Question: I know this is probably a simple question but my mind just isn't working this morning! Basically I have a box with content in it (like a content/at a glance box) and I want to float it with some text like you would float an image. Right now the following CSS is doing this:

How would you go about fixing this?
'''
#content #info_box {
width: 230px;
float: left;
margin-right: 10px;
margin-right: 0;
background: #efefef;
}
#content #info_box #content {
width: 210px;
margin: 7px 10px;
}
#content #info_box #content ul {
list-style-type: none;
padding: 0px;
margin: 3px 0px 10px 0px;
}
#content #info_box #content ul li {
background-image: url(/images/arrow_bullet.png);
background-repeat: no-repeat;
background-position: 0px 5px;
padding-left: 14px;
}
#content #info_box #content #dates { font-size: 14px; }
'''
'''
<p>Quisque eget odio ac lectus vestibulum faucibus eget in metus. In pellentesque faucibus vestibulum. Nulla at nulla justo, eget luctus tortor. Nulla facilisi. Duis aliquet egestas purus in blandit. Curabitur vulputate, ligula lacinia scelerisque tempor, lacus lacus ornare ante, ac egestas est urna sit amet arcu. Class aptent taciti sociosqu ad litora torquent per conubia nostra, per inceptos himenaeos. Sed molestie augue sit amet leo consequat posuere. Vestibulum ante ipsum primis in faucibus orci luctus et ultrices posuere cubilia Curae; Proin vel ante a orci tempus eleifend ut et magna. Lorem ipsum dolor sit amet, consectetur adipiscing elit. Vivamus luctus urna sed urna ultricies ac tempor dui sagittis. In condimentum facilisis porta. Sed nec diam eu diam mattis viverra. Nulla fringilla, orci ac euismod semper, magna diam porttitor mauris, quis sollicitudin sapien justo in libero. Vestibulum mollis mauris enim. Morbi euismod magna ac lorem rutrum elementum. Donec viverra auctor lobortis. Pellentesque eu est a nulla placerat dignissim. Morbi a enim in magna semper bibendum. Etiam scelerisque, nunc ac egestas consequat, odio nibh euismod nulla, eget auctor orci nibh vel nisi. Aliquam erat volutpat. Mauris vel neque sit amet nunc gravida congue sed sit amet purus. Quisque lacus quam, egestas ac tincidunt a, lacinia vel velit. Aenean facilisis nulla vitae urna tincidunt congue sed ut dui. Morbi malesuada nulla nec purus convallis consequat. Vivamus id mollis quam. Morbi ac commodo nulla. In condimentum orci id nisl volutpat bibendum. Quisque commodo hendrerit lorem quis egestas. Maecenas quis tortor arcu.</p>
<div id="info_box">
<div id="content">
<b>Job at a glance</b>
<br>
<ul>
<li>This job is an internship</li>
<li>It pays $7 per hour</li>
<li>You'll be working 3 hour shifts</li>
</ul>
You'll be scheduled to work on:<br>
<span id="dates">S <b>M</b> <b>T</b> <b>W</b> <b>T</b> <b>F</b> S</span>
</div>
</div>
'''
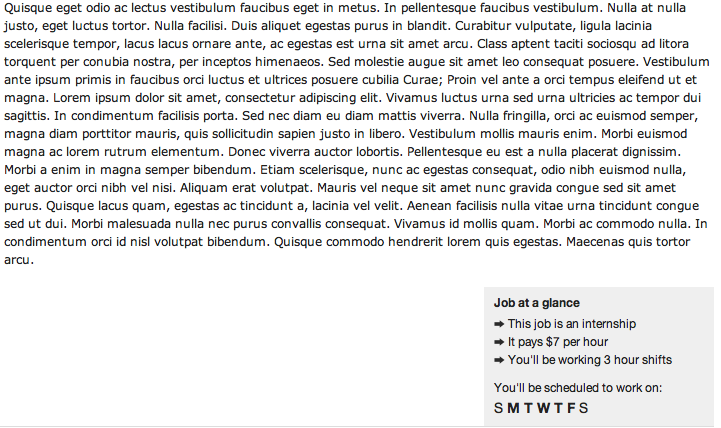
Answer: This is what you are after:
<URL>
You had an extra '#content' at the start of all your classes